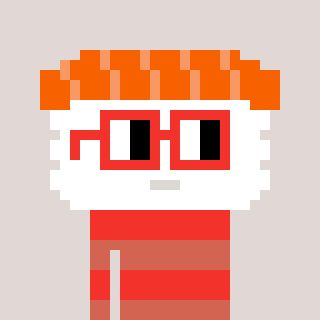
a pixel art character with square red glasses, a nigiri-shaped head and a peachy-colored body on a warm background